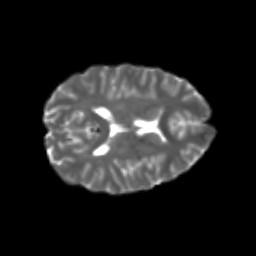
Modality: T2w
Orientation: axial
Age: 25
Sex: female
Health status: healthy
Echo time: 0.074 s